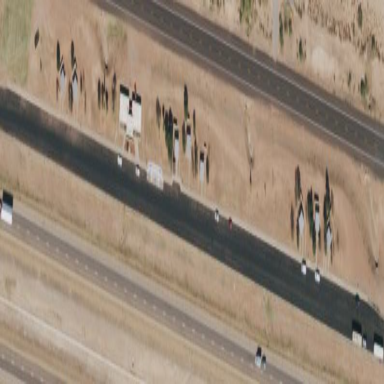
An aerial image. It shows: Rest area on the road with picnic tables.